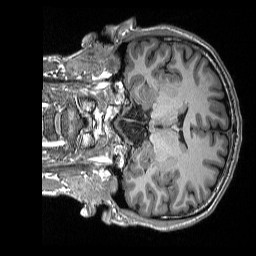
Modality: T1w
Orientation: coronal
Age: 31
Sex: male
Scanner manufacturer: siemens
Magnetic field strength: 3 T
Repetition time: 2.3 s
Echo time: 0.00298 s